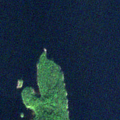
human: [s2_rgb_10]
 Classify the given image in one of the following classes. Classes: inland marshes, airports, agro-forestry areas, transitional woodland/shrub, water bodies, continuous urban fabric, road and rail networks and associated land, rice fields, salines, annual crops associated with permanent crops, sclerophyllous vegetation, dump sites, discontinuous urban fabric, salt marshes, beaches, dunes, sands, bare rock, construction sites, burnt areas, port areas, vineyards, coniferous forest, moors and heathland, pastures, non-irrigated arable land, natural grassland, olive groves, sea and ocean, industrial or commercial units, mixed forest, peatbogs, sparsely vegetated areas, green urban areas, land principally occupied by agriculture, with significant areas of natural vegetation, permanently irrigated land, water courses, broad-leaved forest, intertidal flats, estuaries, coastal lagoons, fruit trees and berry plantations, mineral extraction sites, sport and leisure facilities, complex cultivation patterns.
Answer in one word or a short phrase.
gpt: coniferous forest, water bodies